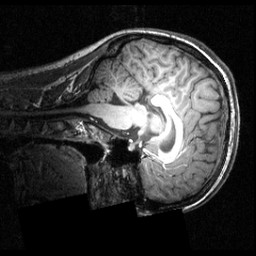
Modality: T1w
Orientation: sagittal
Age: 20
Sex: female
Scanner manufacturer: siemens
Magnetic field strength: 3.951 T
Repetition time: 1.5 s
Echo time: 0.00335 s